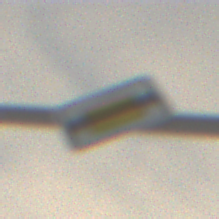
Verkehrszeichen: EndeVorfahrtsstrasse
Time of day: MorningAfternoon
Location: Outdoor (Nature)
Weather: Overcast
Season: Winter
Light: Natural